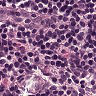
Metastatic tissue present: no